Question: I am currently working on sub dividing my icosphere and it ends up looking crazy (see below). It works fine if I don't subdivide it at all so I believe the error is either in my recursion for loop or the getMiddlePoint method (see below). My thought on why this is happening is that I am adding the vertices and indices in the wrong order. If this is the case what order should I be adding them in? Any ideas on how to fix this?
Result:

Recursion for loop:
'''
for (int i = 0; i < RECURSION_LEVEL; i++) {
List<Vector3i> indices2 = new ArrayList<Vector3i>();
for (Vector3i face : indices) {
int a = getMiddlePoint(face.x, face.y);
int b = getMiddlePoint(face.y, face.z);
int c = getMiddlePoint(face.z, face.x);
indices2.add(new Vector3i(face.x, a, c));
indices2.add(new Vector3i(face.y, b, a));
indices2.add(new Vector3i(face.z, c, b));
indices2.add(new Vector3i(a, b, c));
}
indices = indices2;
}
'''
getMiddlePoints method:
'''
private int getMiddlePoint(int p1, int p2) {
boolean firstIsSmaller = p1 < p2;
int smallerIndex = firstIsSmaller ? p1 : p2;
int greaterIndex = firstIsSmaller ? p2 : p1;
int key = (smallerIndex << 32) + greaterIndex;
Integer ret = middlePointIndexCache.get(key);
if (ret != null) {
return ret;
}
Vector3f point1 = vertices.get(p1);
Vector3f point2 = vertices.get(p2);
Vector3f middle = new Vector3f(
(point1.x + point2.x) / 2.0f,
(point1.y + point2.y) / 2.0f,
(point1.z + point2.z) / 2.0f
);
int i = addVertex(middle);
middlePointIndexCache.put(key, i);
return i;
}
'''
All of the code for my icosphere generator:
(Ignore the texture coordinates they are temporary to prevent my renderer from crashing.)
'''
package com.robert.game.planet;
import java.util.ArrayList;
import java.util.HashMap;
import java.util.List;
import java.util.Map;
import org.joml.Vector2f;
import org.joml.Vector3f;
import org.joml.Vector3i;
import com.robert.engine.loader.Loader;
import com.robert.engine.models.Mesh;
public class BasePlanetGenerator {
private List<Vector3f> vertices = new ArrayList<Vector3f>();
private List<Vector3f> normals = new ArrayList<Vector3f>();
private List<Vector3i> indices = new ArrayList<Vector3i>(); // think of this as faces
private List<Vector2f> textureCoords = new ArrayList<Vector2f>();
private Map<Integer, Integer> middlePointIndexCache = new HashMap<Integer, Integer>();
private static final int RECURSION_LEVEL = 2;
private int index = 0;
float t = (float) ((1.0 + Math.sqrt(5.0)) / 2);
// Initial vertices
{
// vertices.add(new Vector3f(-1, t, 0));
// vertices.add(new Vector3f(1, t, 0));
// vertices.add(new Vector3f(-1, -t, 0));
// vertices.add(new Vector3f(1, -t, 0));
//
// vertices.add(new Vector3f(0, -1, t));
// vertices.add(new Vector3f(0, 1, t));
// vertices.add(new Vector3f(0, -1, -t));
// vertices.add(new Vector3f(0, 1, -t));
//
// vertices.add(new Vector3f(t, 0, -1));
// vertices.add(new Vector3f(t, 0, 1));
// vertices.add(new Vector3f(-t, 0, -1));
// vertices.add(new Vector3f(-t, 0, 1));
addVertex(new Vector3f(-1, t, 0));
addVertex(new Vector3f(1, t, 0));
addVertex(new Vector3f(-1, -t, 0));
addVertex(new Vector3f(1, -t, 0));
addVertex(new Vector3f(0, -1, t));
addVertex(new Vector3f(0, 1, t));
addVertex(new Vector3f(0, -1, -t));
addVertex(new Vector3f(0, 1, -t));
addVertex(new Vector3f(t, 0, -1));
addVertex(new Vector3f(t, 0, 1));
addVertex(new Vector3f(-t, 0, -1));
addVertex(new Vector3f(-t, 0, 1));
}
// Initial indices
{
indices.add(new Vector3i(0, 11, 5));
indices.add(new Vector3i(0, 5, 1));
indices.add(new Vector3i(0, 1, 7));
indices.add(new Vector3i(0, 7, 10));
indices.add(new Vector3i(0, 10, 11));
indices.add(new Vector3i(1, 5, 9));
indices.add(new Vector3i(5, 11, 4));
indices.add(new Vector3i(11, 10, 2));
indices.add(new Vector3i(10, 7, 6));
indices.add(new Vector3i(7, 1, 8));
indices.add(new Vector3i(3, 9, 4));
indices.add(new Vector3i(3, 4, 2));
indices.add(new Vector3i(3, 2, 6));
indices.add(new Vector3i(3, 6, 8));
indices.add(new Vector3i(3, 8, 9));
indices.add(new Vector3i(4, 9, 5));
indices.add(new Vector3i(2, 4, 11));
indices.add(new Vector3i(6, 2, 10));
indices.add(new Vector3i(8, 6, 7));
indices.add(new Vector3i(9, 8, 1));
// indices = Arrays.asList(new Integer[] {
// 0, 11, 5,
// 0, 5, 1,
// 0, 1, 7,
// 0, 7, 10,
// 0, 10, 11,
//
// 1, 5, 9,
// 5, 11, 4,
// 11, 10, 2,
// 10, 7, 6,
// 7, 1, 8,
//
// 3, 9, 4,
// 3, 4, 2,
// 3, 2, 6,
// 3, 6, 8,
// 3, 8, 9,
//
// 4, 9, 5,
// 2, 4, 11,
// 6, 2, 10,
// 8, 6, 7,
// 9, 8, 1
// });
}
// Inital textureCoords
{
textureCoords.add(new Vector2f(1, 1));
}
float[] verticesArray;
int[] indicesArray;
float[] normalsArray;
float[] textureCoordsArray;
public Mesh generateBasePlanet(Loader loader) {
for (int i = 0; i < RECURSION_LEVEL; i++) {
List<Vector3i> indices2 = new ArrayList<Vector3i>();
for (Vector3i face : indices) {
int a = getMiddlePoint(face.x, face.y);
int b = getMiddlePoint(face.y, face.z);
int c = getMiddlePoint(face.z, face.x);
indices2.add(new Vector3i(face.x, a, c));
indices2.add(new Vector3i(face.y, b, a));
indices2.add(new Vector3i(face.z, c, b));
indices2.add(new Vector3i(a, b, c));
}
indices = indices2;
}
for (int i = 0; i < vertices.size(); i ++) {
Vector3f normal = vertices.get(i);
// normal.normalize();
// float length = normal.length();
// normals.add(new Vector3f(normal.x / length, normal.y / length, normal.z / length));
normals.add(normal);
}
convertToArrays();
return loader.createMesh(verticesArray, textureCoordsArray, normalsArray, indicesArray);
}
private int getMiddlePoint(int p1, int p2) {
boolean firstIsSmaller = p1 < p2;
int smallerIndex = firstIsSmaller ? p1 : p2;
int greaterIndex = firstIsSmaller ? p2 : p1;
int key = (smallerIndex << 32) + greaterIndex;
Integer ret = middlePointIndexCache.get(key);
if (ret != null) {
return ret;
}
Vector3f point1 = vertices.get(p1);
Vector3f point2 = vertices.get(p2);
Vector3f middle = new Vector3f(
(point1.x + point2.x) / 2.0f,
(point1.y + point2.y) / 2.0f,
(point1.z + point2.z) / 2.0f
);
int i = addVertex(middle);
middlePointIndexCache.put(key, i);
return i;
}
private void convertToArrays() {
verticesArray = new float[vertices.size() * 3];
indicesArray = new int[indices.size() * 3];
normalsArray = new float[normals.size() * 3];
textureCoordsArray = new float[textureCoords.size() * 2];
for (int i = 0; i < vertices.size(); i ++) {
Vector3f vertex = vertices.get(i);
verticesArray[(i * 3)] = vertex.x;
verticesArray[(i * 3) + 1] = vertex.y;
verticesArray[(i * 3) + 2] = vertex.z;
}
for (int i = 0; i < indices.size(); i ++) {
Vector3i indice = indices.get(i);
indicesArray[(i * 3)] = indice.x;
indicesArray[(i * 3) + 1] = indice.y;
indicesArray[(i * 3) + 2] = indice.z;
// indicesArray[i] = indices.get(i);
}
for (int i = 0; i < normals.size(); i ++) {
Vector3f normal = normals.get(i);
normalsArray[(i * 3)] = normal.x;
normalsArray[(i * 3) + 1] = normal.y;
normalsArray[(i * 3) + 2] = normal.z;
}
for (int i = 0; i < textureCoords.size(); i ++) {
textureCoordsArray[(i * 2)] = textureCoords.get(i).x;
textureCoordsArray[(i * 2) + 1] = textureCoords.get(i).y;
}
}
private int addVertex(Vector3f vector) {
float length = vector.length();
vertices.add(new Vector3f(vector.x / length, vector.y / length, vector.z / length));
return index++;
}
}
'''
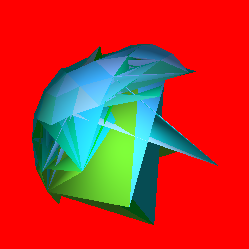
Answer: The <URL> clearly says:
> The values of the integral types are integers in the following ranges:
- For 'int', from -<PHONE> to <PHONE>, inclusive
This means the data type 'int' is a integral data type with a size of 32 bits.
In the function 'getMiddlePoint', the line
'''
int key = (smallerIndex << 32) + greaterIndex;
'''
causes an overflow.
Change it to
'''
int key = (smallerIndex << 16) + greaterIndex;
'''
and your code will proper work.